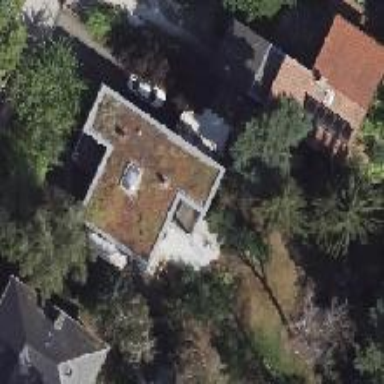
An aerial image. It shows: Detached building with flat roof.